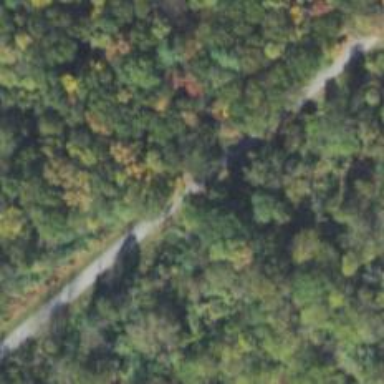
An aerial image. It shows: Path.